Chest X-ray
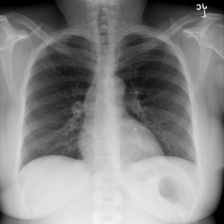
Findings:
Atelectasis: negative
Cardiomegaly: negative
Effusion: negative
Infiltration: negative
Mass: negative
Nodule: negative
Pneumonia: negative
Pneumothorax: negative
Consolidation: negative
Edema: negative
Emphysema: negative
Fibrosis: negative
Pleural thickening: negative
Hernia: negative